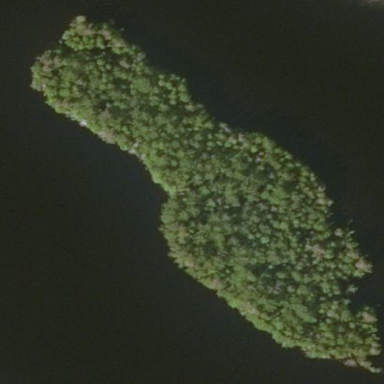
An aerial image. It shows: Island covered with woodland.